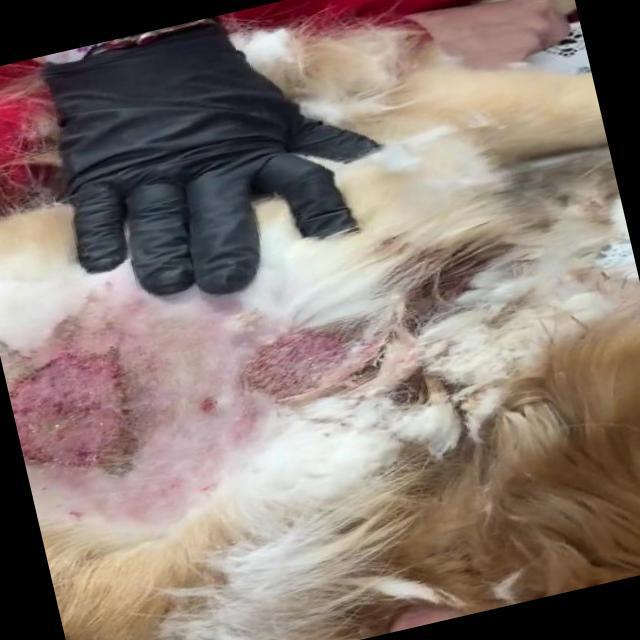
Canine dermatitis — inflammation of the skin presenting with erythema, pruritus, papules, and excoriation. May be allergic, contact, or atopic in origin.